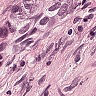
Metastatic tissue present: yes